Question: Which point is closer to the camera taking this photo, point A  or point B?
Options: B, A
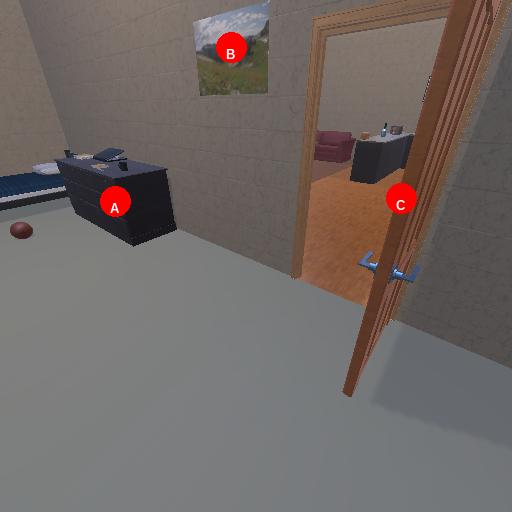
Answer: B